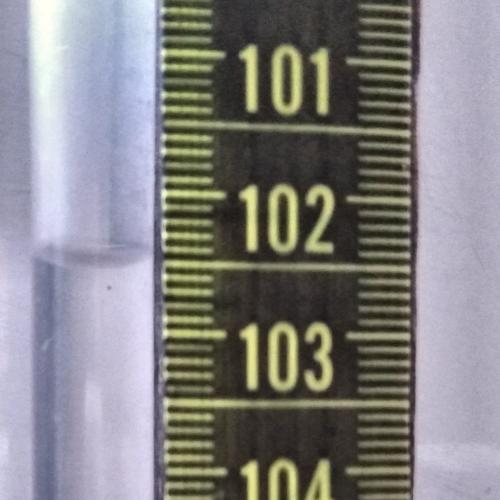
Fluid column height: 102.5 cm